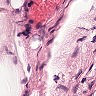
Metastatic tissue present: no